Question: I have this very simple custom component, made out of two <URL>: and .
It should represent several kinds of score in a game: 1.2.3.4.5.
The last number ("6" in the above example) should be in bold font if it has just changed (in the current game round), otherwise all numbers should look same.
Also the last number should be red or green (depending if it's "bad" or "good" score).
Here is my source code for ScoreLabel.mxml:
'''
<?xml version="1.0" encoding="utf-8"?>
<s:HGroup
xmlns:fx="http://ns.adobe.com/mxml/2009"
xmlns:s="library://ns.adobe.com/flex/spark"
gap="0">
<fx:Script>
<![CDATA[
public function setText(str:String, changed:Boolean=false):void {
if (!changed) {
_right.text = '';
_left.text = str;
return;
}
var array:Array = str.split('.');
_right.text = array.pop();
_left.text = array.join('.') + '.';
}
public function setColor(n:uint):void {
_right.setStyle('color', n);
trace('setColor: ' + n);
}
]]>
</fx:Script>
<s:Label id="_left" width="100%" textAlign="right"/>
<s:Label id="_right" width="25" fontWeight="bold" color="#006600"/>
</s:HGroup>
'''
My problem is: when I call the text doesn't change to red, but stays in the default green color - even though I can see the traces in debugger.
Any ideas please, why the color doesn't change?
Also I know, that I could change the above component to:
'''
private var _color:uint;
<s:Label id="_right" width="25" fontWeight="bold" color="{_color}"/>
'''
and change that member, but I'd prefer not do introduce one more data binding, because I'm going to have many ScoreLabel's in my application:

(as you see above, all numbers are green - eventhough has been called 3 times).
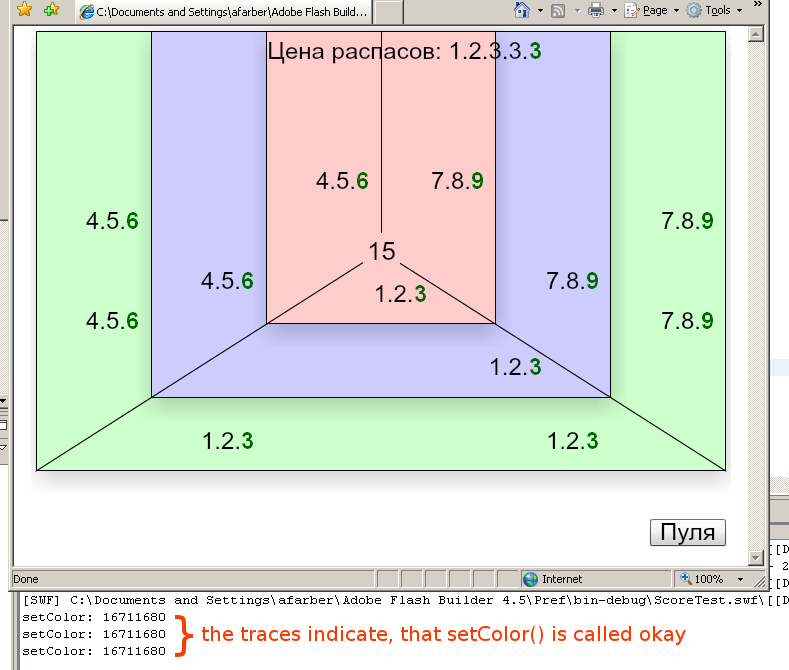
Answer: It seems that without an implicit cast to Label, Flash Builder Premium 4.6 simply won't compile, since it says the following:
> Multiple markers at this line:
-labelDisplay
-1061: Call to a possibly undefined method setStyle through a reference with static type spark.core:IDisplayText.
If you change:
'''
_right.setStyle('color', n);
'''
to this:
'''
(_right as Label).setStyle('color', n);
'''
it should work.